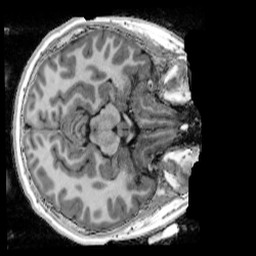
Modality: UNIT1_denoised
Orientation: axial
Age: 12
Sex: male
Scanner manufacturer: siemens
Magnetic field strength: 3 T
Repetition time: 4 s
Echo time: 0.00303 s